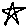
Label: star